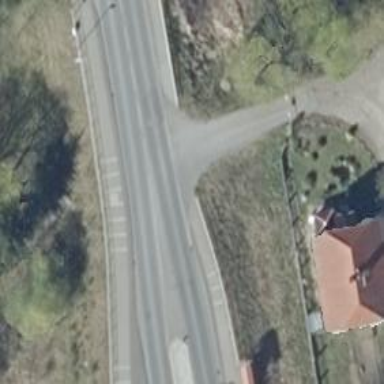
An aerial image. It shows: Primary highway with asphalt surface. Both sides of the road have sidewalks and there is cycle track on the left side.